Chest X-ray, PA view. Patient: 49 years old, sex F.
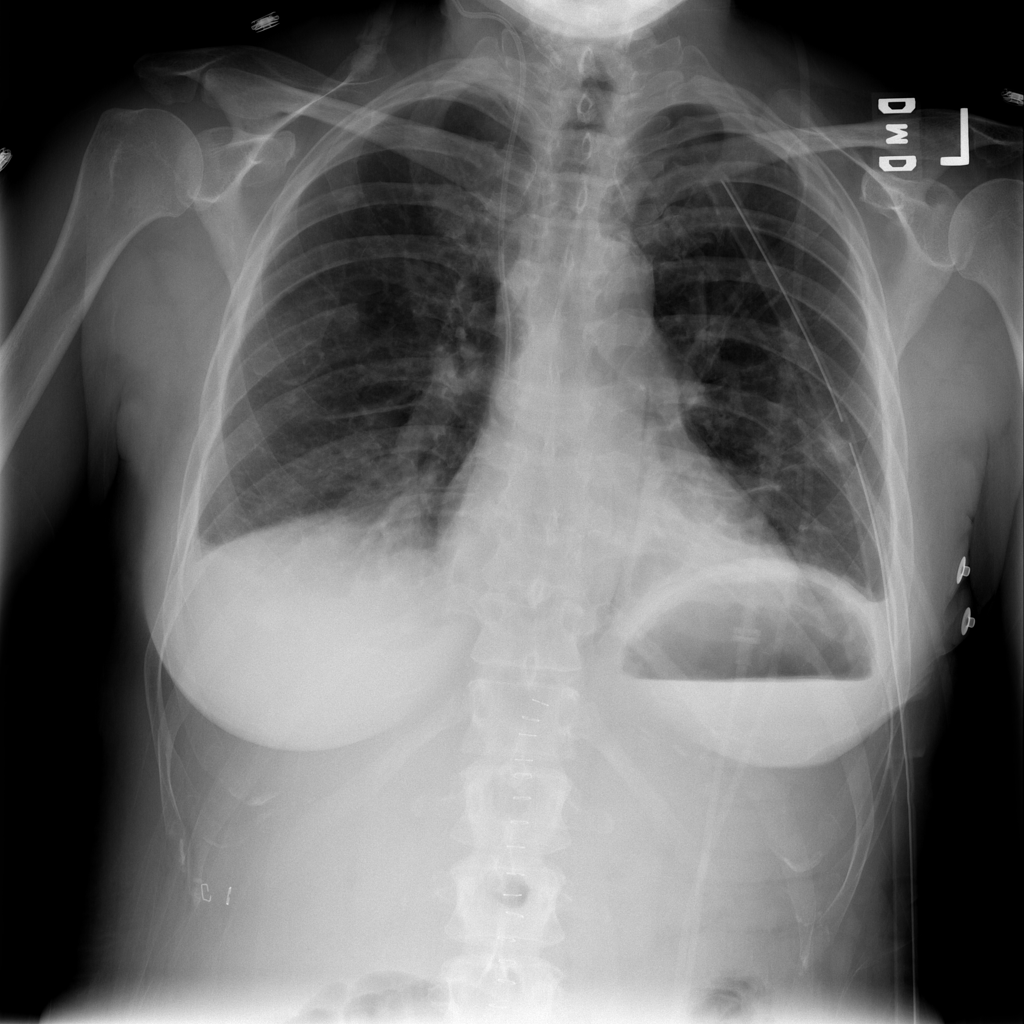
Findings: Effusion